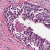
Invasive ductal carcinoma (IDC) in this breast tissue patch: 1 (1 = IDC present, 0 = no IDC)